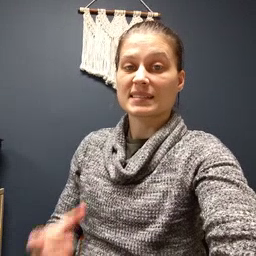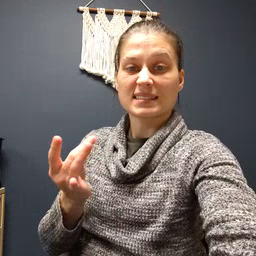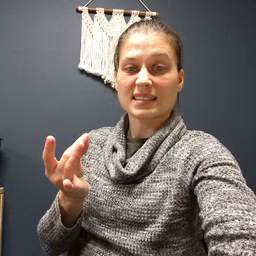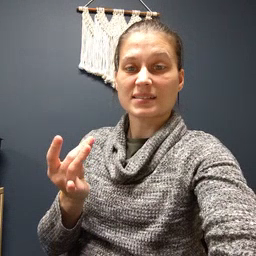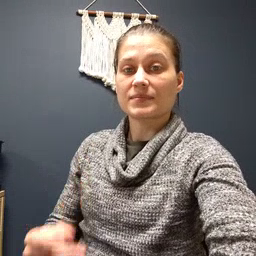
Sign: sticky